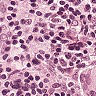
Metastatic tissue present: yes